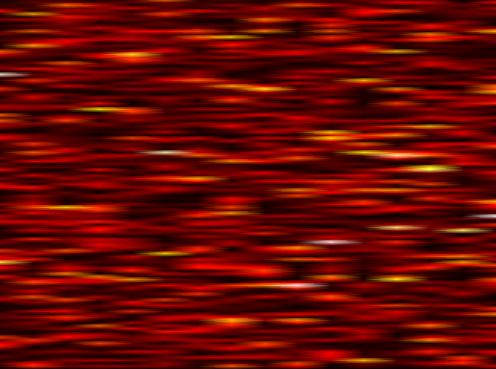
Label: FOFDM